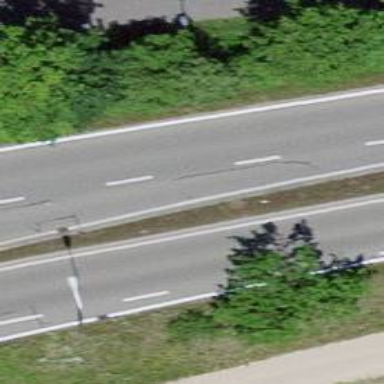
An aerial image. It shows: Secondary road with asphalt surface.